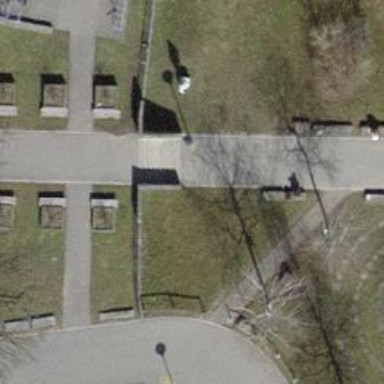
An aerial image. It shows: Set of concrete steps.